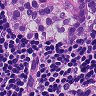
Metastatic tissue present: yes